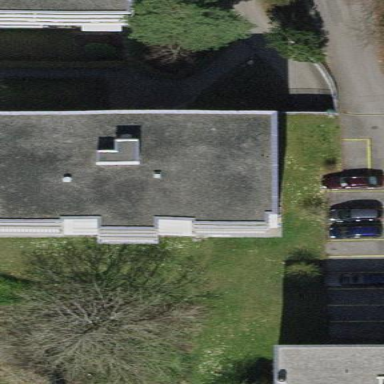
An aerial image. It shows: Flat-roofed apartment building.